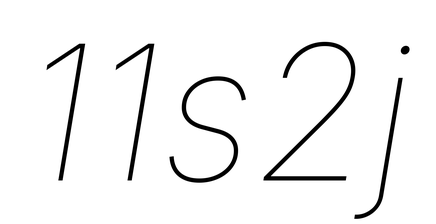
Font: Inter-Italic_Thin_Italic